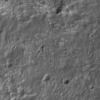
Label: not_dusty